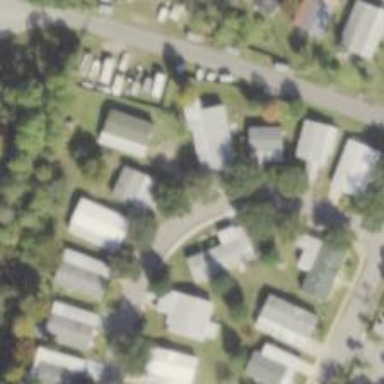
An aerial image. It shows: Residential road.